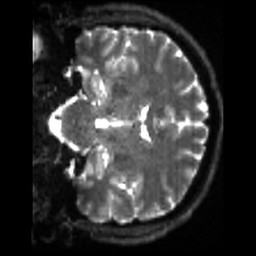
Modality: sbref
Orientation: coronal
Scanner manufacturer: siemens
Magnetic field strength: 3 T
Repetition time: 4 s
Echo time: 0.0594 s